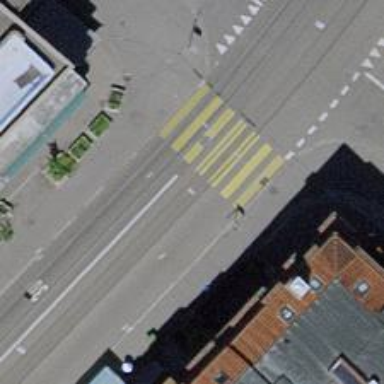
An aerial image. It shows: Tram stop with public transport connection.